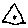
Label: triangle